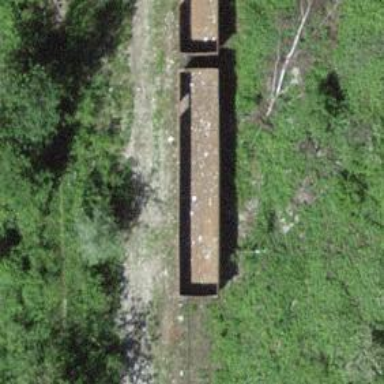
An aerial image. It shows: Railway switch.